Interaction volume radius: 5 \u00c5
Interaction volume height: 10 \u00c5
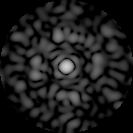
Disorder parameter: 0.8312